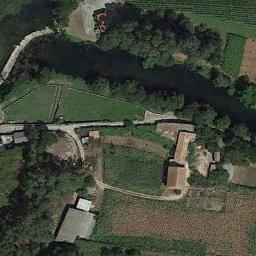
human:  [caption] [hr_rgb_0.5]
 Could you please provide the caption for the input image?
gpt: The deep blue river has some houses on one side and the river is flanked by lots of trees .

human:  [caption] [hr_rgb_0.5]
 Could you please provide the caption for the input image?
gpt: The river goes through farmland and trees .

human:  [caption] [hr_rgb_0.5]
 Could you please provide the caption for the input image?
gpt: There are many trees around the river .

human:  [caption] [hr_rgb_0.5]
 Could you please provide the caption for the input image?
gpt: A curvy turquoise river with green woods, Fields and houses on either side .

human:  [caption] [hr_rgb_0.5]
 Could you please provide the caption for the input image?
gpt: There are some green trees and meadows beside the river .